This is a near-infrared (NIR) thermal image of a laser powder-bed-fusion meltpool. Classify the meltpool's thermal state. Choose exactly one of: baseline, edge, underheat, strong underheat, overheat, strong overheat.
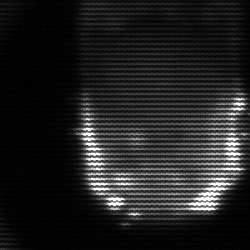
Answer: baseline